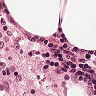
Metastatic tissue present: no